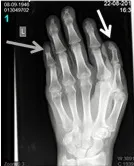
Clinical and radiomorphological characteristics of an aged case of DOORS syndrome. Accordingly, the X-ray assessment demonstrated the presence of a triphalangeal left thumb [white arrow; (I)] and a triphalangeal-like right thumb, but with suspected synostosis of the distal phalanges. A similar synostosis of the distal phalanges could be observed in the fifth fingers [gray arrows indicate these three synostosis; (I,J).
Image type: radiology (x_ray)